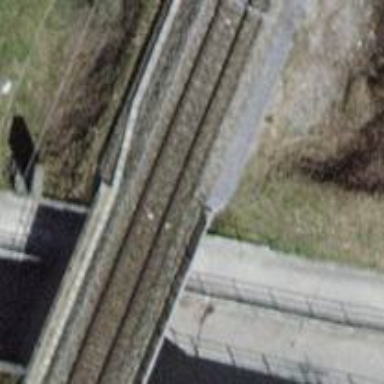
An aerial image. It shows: Bridge with contact line electrification.